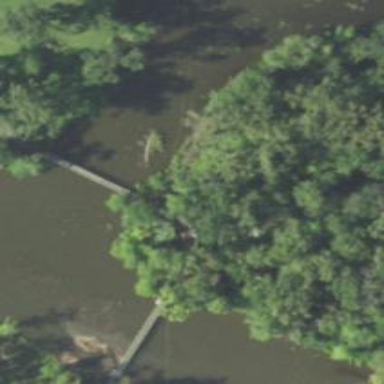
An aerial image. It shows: Bridge over cycleway.